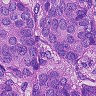
Metastatic tissue present: yes